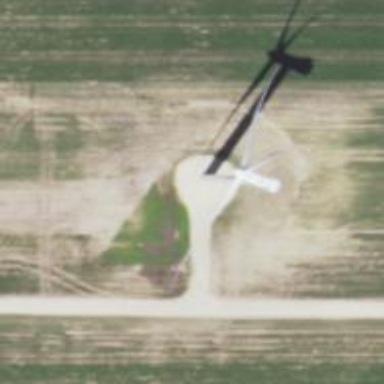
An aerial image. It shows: Wind generator powered by Vestas horizontal axis wind turbine.